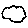
Label: cloud